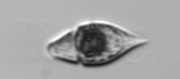
Label: Amphidinium